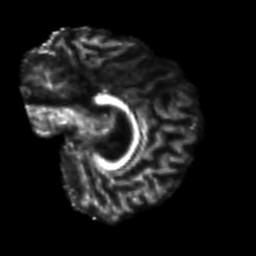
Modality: FA
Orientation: sagittal
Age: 40
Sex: female
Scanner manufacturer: siemens
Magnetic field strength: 3 T
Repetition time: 7.3 s
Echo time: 0.087 s